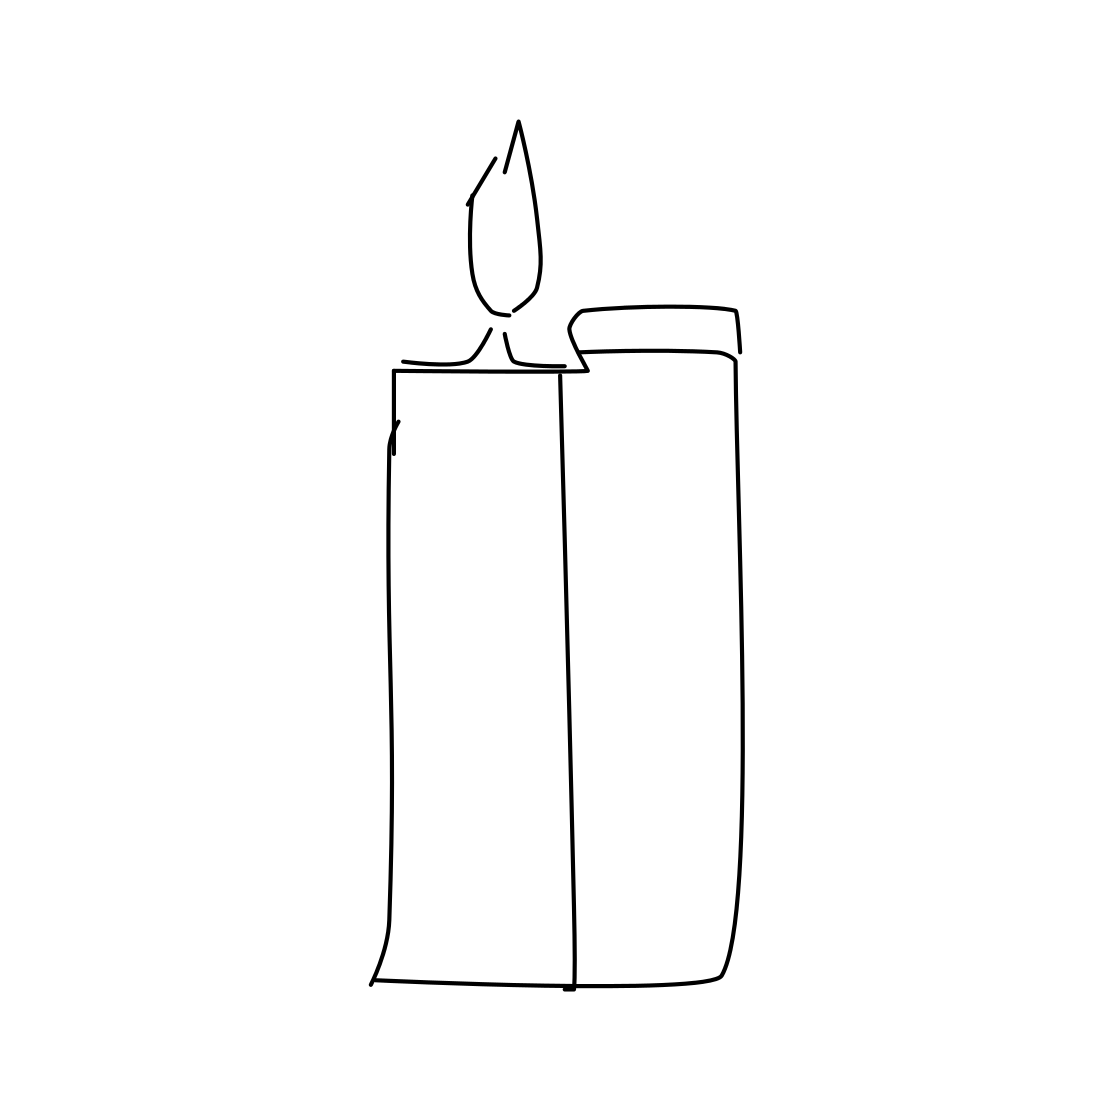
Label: lighter